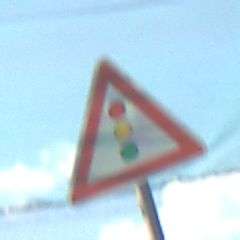
Verkehrszeichen: Lichtzeichenanlage
Umgebung: Roofed, Special
Tageszeit: MorningAfternoon
Wetter: PartlyCloudy
Licht: Natural
Jahreszeit: NotSpecified
Kontrast: MediumContrast